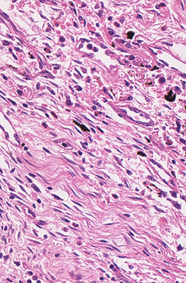
Tumor epithelial tissue: no
Tumor-associated stroma tissue: yes
Normal tissue: no